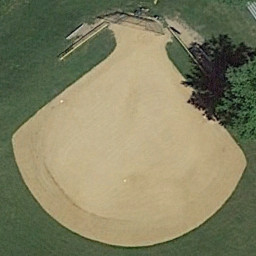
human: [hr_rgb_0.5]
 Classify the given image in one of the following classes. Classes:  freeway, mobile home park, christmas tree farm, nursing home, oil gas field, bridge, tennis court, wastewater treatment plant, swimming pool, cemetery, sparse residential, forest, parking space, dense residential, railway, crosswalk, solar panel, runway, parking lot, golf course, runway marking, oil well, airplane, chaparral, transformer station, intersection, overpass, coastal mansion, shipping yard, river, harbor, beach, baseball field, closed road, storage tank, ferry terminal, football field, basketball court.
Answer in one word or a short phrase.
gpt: baseball field